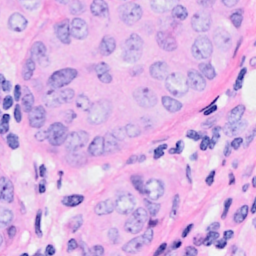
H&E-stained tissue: Breast